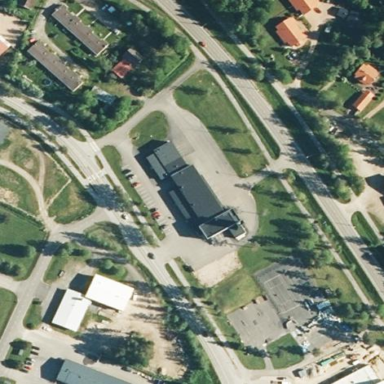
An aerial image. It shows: Fire station building.